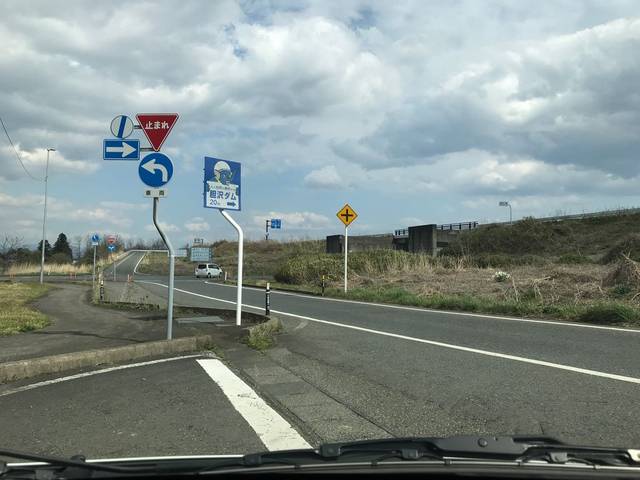
Region: Japan
Coordinates: 39.169, 141.131